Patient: sex F, age 58
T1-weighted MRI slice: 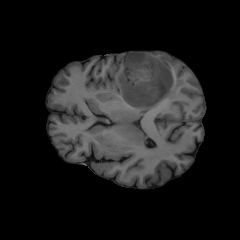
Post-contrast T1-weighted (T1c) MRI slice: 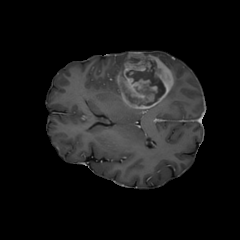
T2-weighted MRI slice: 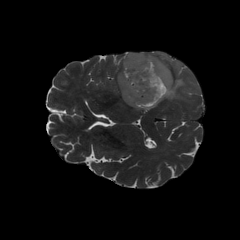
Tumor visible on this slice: yes
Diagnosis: Glioblastoma, IDH-wildtype
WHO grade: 4